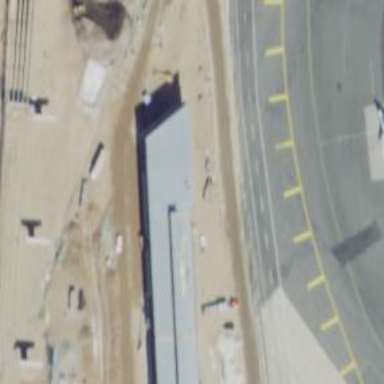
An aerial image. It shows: Airport gate.